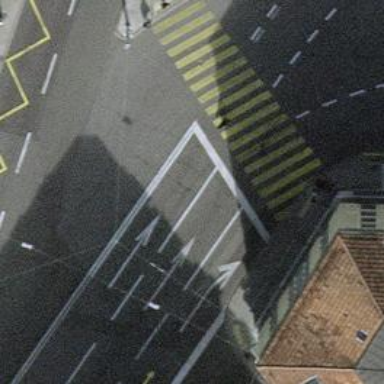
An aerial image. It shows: Crossing with traffic signals.